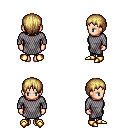
a pixel art fantasy rpg character, female body template, human, light skin, chain mail, magenta pants, blonde plain hairstyle, gold boots, four views (front, back, left, right), 2x2 character sprite sheet, small pixel art, hard edges, no anti-aliasing